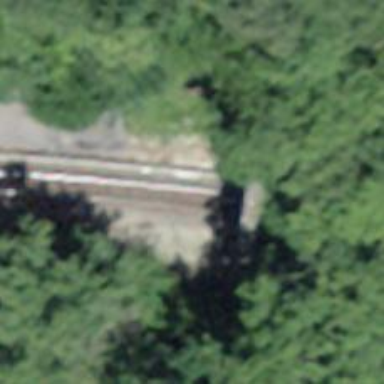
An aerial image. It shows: Narrow-gauge railway tunnel with electrified tracks and single track.